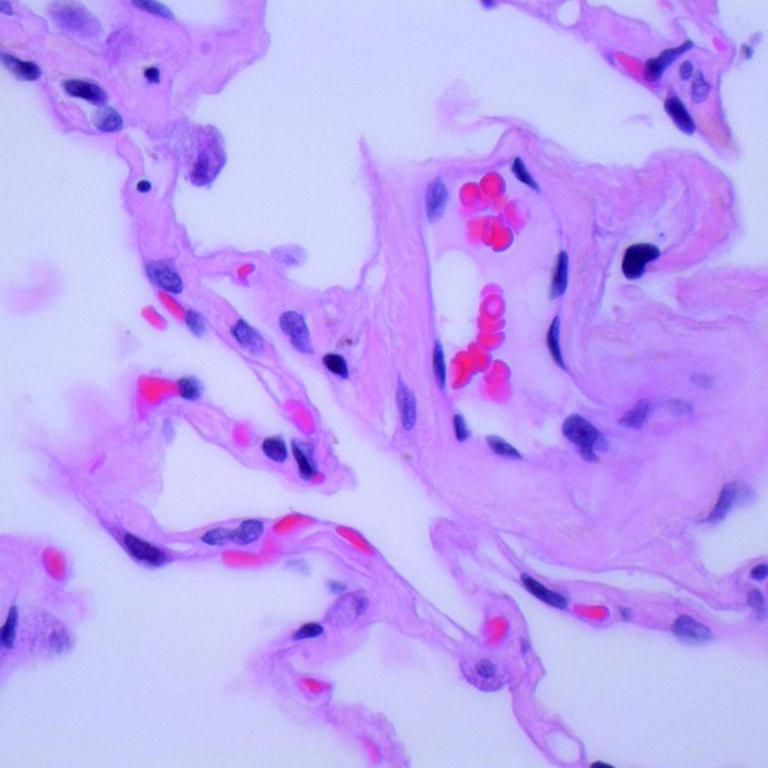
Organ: lung
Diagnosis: benign